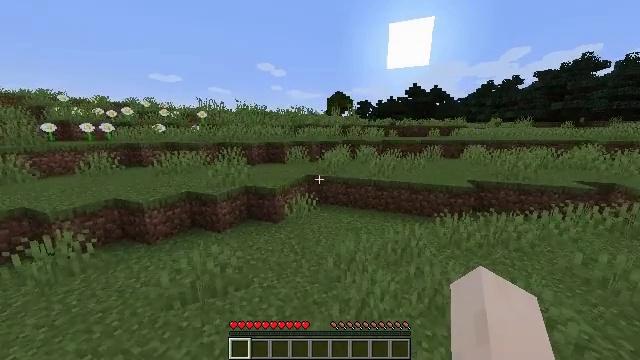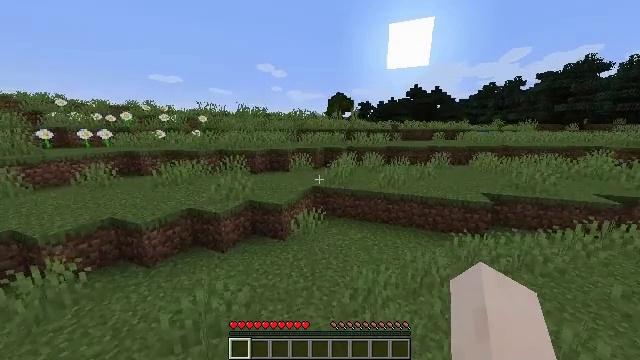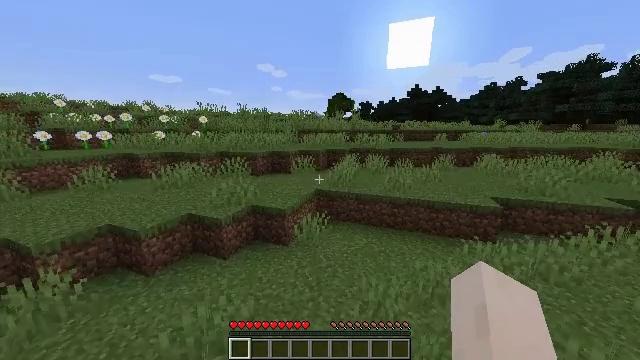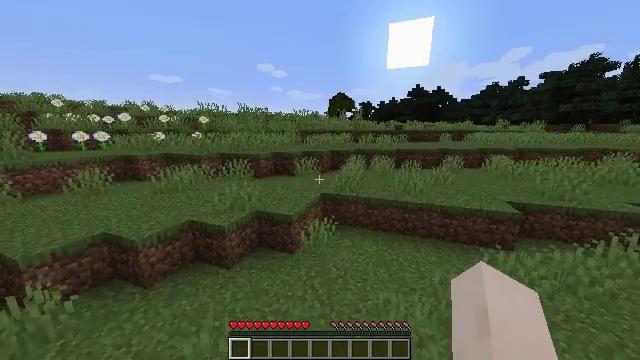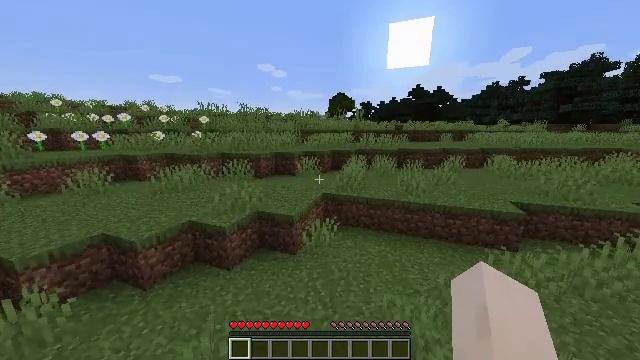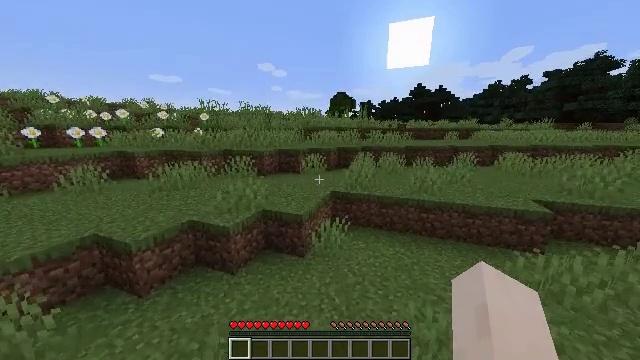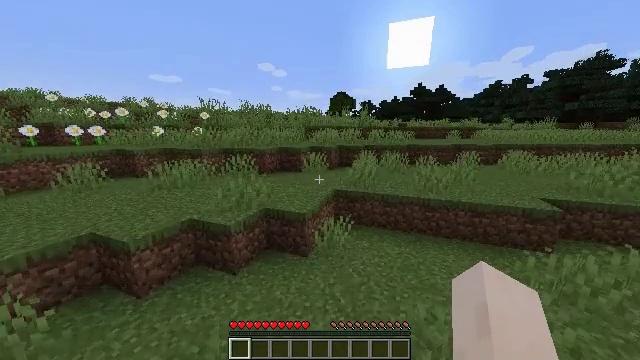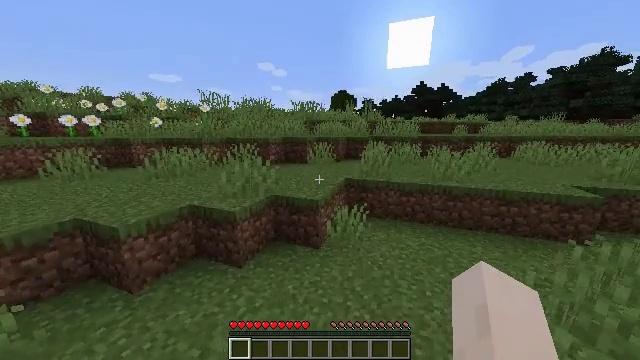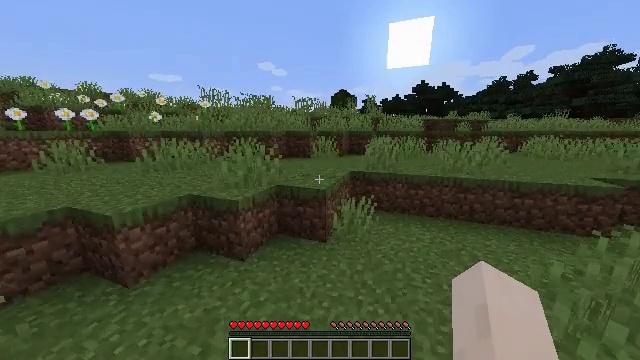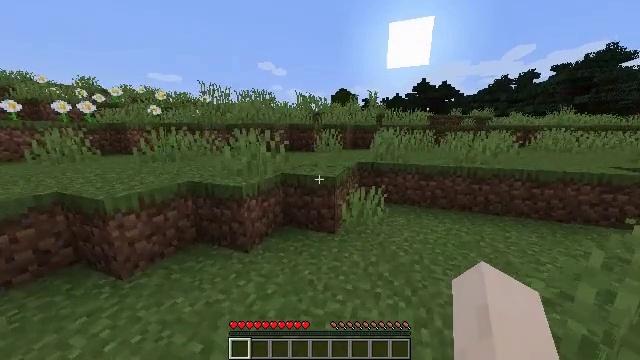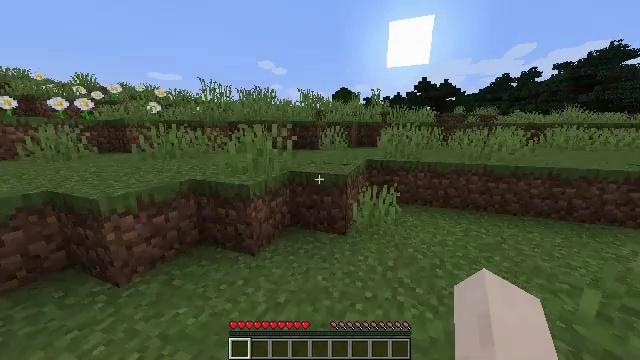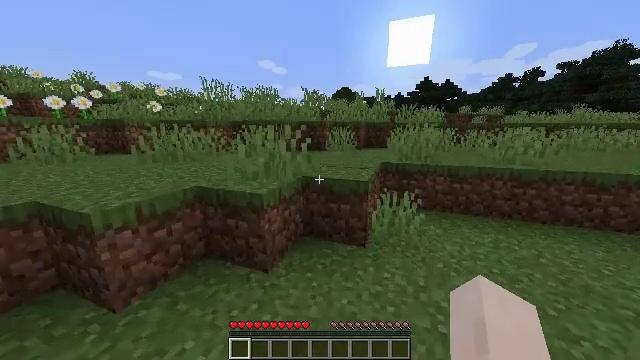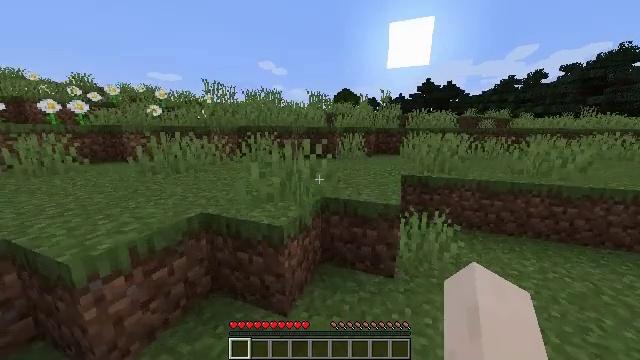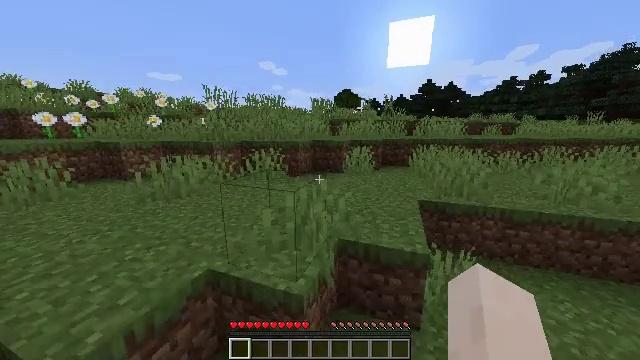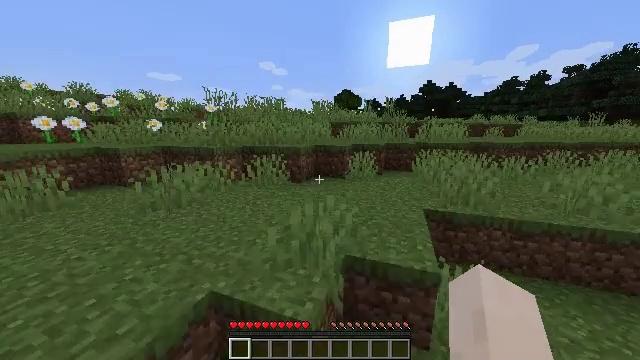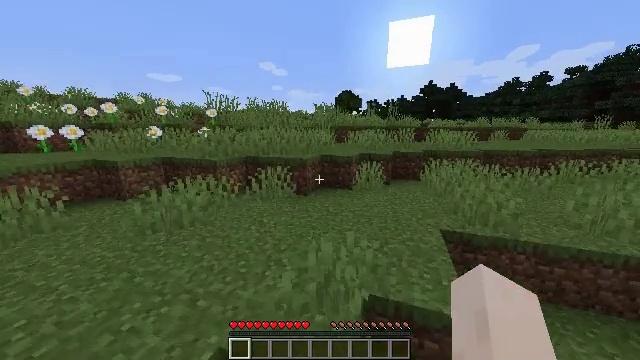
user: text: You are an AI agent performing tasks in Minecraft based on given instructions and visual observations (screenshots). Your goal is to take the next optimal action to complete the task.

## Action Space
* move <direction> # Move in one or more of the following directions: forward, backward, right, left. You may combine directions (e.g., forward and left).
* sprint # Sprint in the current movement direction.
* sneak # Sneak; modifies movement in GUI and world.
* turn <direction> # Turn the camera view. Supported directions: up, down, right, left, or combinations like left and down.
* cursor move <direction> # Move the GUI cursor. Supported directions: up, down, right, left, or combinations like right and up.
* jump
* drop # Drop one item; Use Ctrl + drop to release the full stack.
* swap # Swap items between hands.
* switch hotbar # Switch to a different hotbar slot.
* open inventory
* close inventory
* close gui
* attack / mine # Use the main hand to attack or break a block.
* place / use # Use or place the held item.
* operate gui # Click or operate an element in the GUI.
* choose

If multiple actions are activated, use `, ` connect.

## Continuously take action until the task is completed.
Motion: motion action
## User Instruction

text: Collect lilac by left-clicking.
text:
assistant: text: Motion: move forward and move left, sprint, attack / mine, jump
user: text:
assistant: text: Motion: move forward and move left, sprint, attack / mine, jump
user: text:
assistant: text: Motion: move forward and move left, sprint, attack / mine, jump
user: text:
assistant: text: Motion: move forward and move left, sprint, attack / mine
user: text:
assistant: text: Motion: move forward and move left, sprint, attack / mine
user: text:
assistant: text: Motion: move forward and move left, sprint, attack / mine
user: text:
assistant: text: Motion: move forward and move left, sprint, attack / mine
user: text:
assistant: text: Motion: move forward and move left, sprint, attack / mine
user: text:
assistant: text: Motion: move forward and move left, sprint, attack / mine
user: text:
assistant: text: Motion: move forward and move left, sprint, attack / mine
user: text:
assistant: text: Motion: move forward and move left, sprint, attack / mine
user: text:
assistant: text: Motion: move forward and move left, sprint, attack / mine, jump
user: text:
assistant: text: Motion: move forward and move left, sprint, attack / mine, jump
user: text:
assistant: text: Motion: move forward and move left, sprint, attack / mine, jump
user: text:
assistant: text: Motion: move forward and move left, sprint, attack / mine, jump
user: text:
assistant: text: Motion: move forward and move left, sprint, attack / mine, jump
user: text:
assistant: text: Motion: move forward and move left, sprint, attack / mine
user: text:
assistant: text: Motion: move forward and move left, sprint, attack / mine
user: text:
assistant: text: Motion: move forward and move left, sprint, turn left, attack / mine
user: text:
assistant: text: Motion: move forward, sprint, turn left and up, attack / mine
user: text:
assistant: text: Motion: move forward, sprint, turn left and up, attack / mine
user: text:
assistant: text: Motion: move forward, sprint, turn left and down, attack / mine
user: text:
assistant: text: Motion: move forward, sprint, attack / mine
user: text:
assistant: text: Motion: move forward, sprint, attack / mine
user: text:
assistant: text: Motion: move forward, sprint, attack / mine
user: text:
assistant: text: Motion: move forward, sprint, attack / mine
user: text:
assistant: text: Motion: move forward, sprint, attack / mine
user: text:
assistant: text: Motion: move forward, sprint, attack / mine
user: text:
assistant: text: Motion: move forward, sprint, attack / mine
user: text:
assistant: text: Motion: move forward, sprint, attack / mine